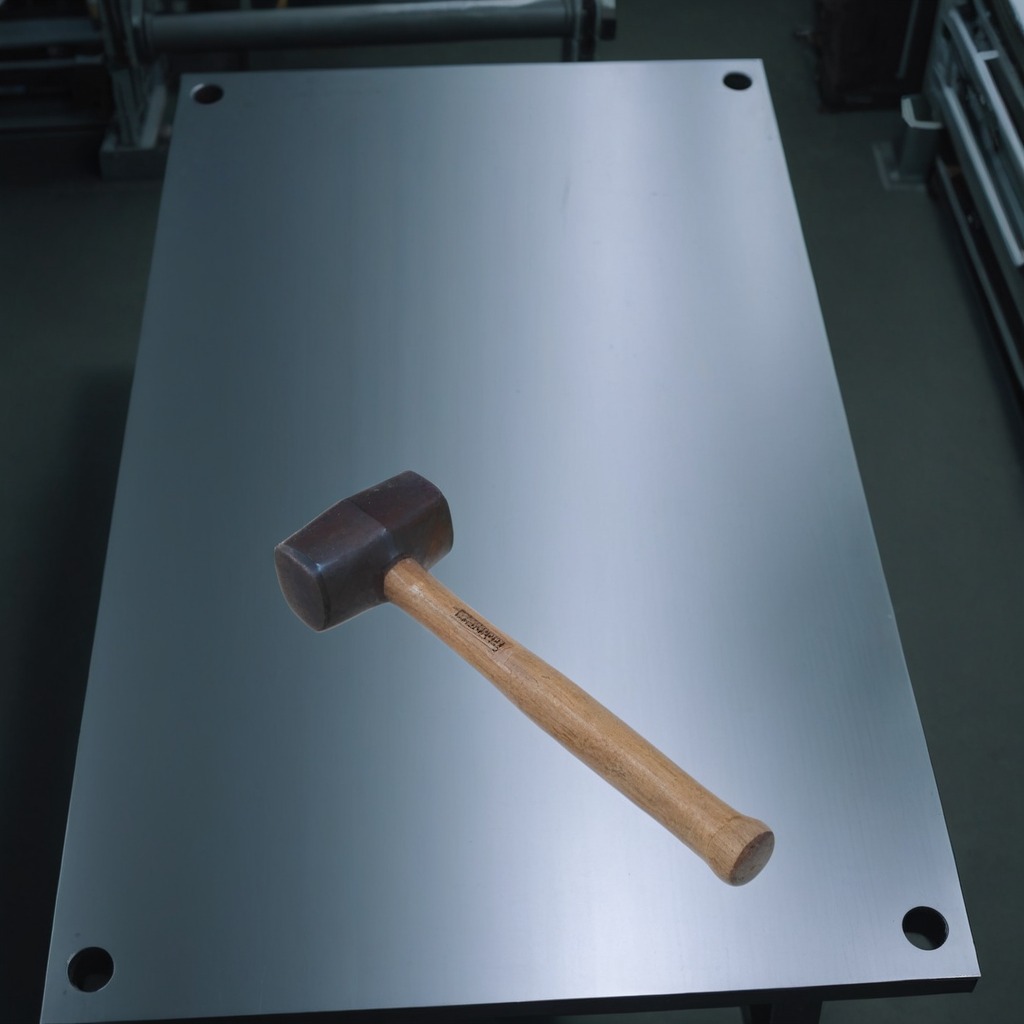
A hammer is lying on the metal table in a machine shop under fluorescent lights.